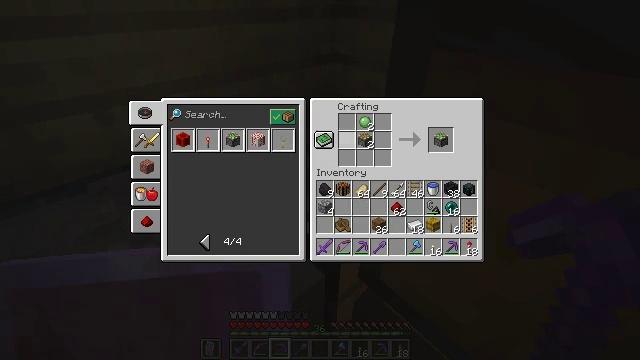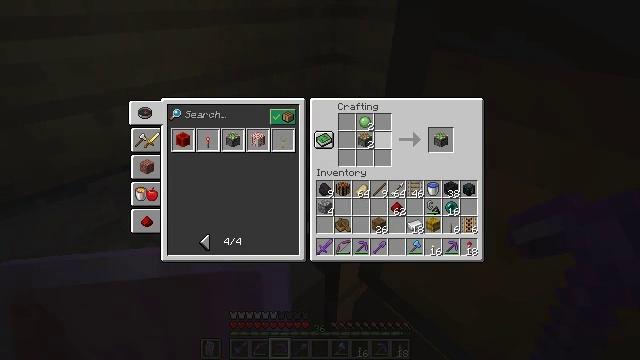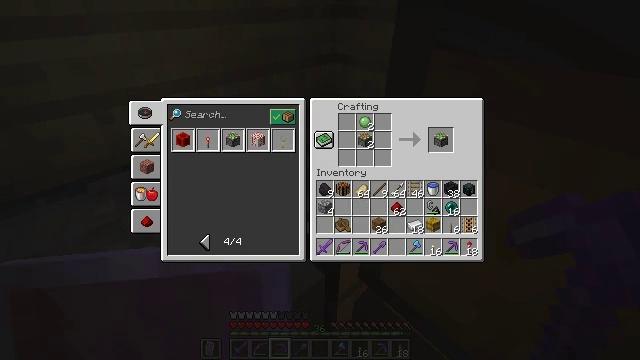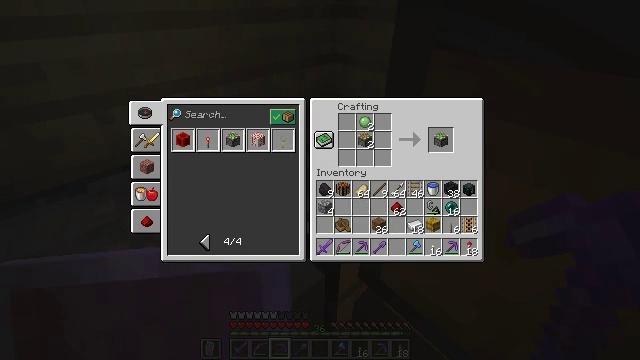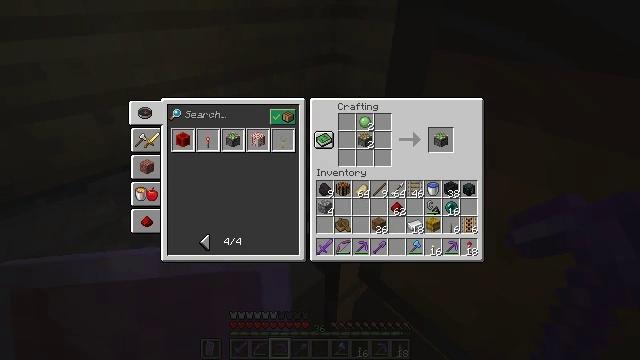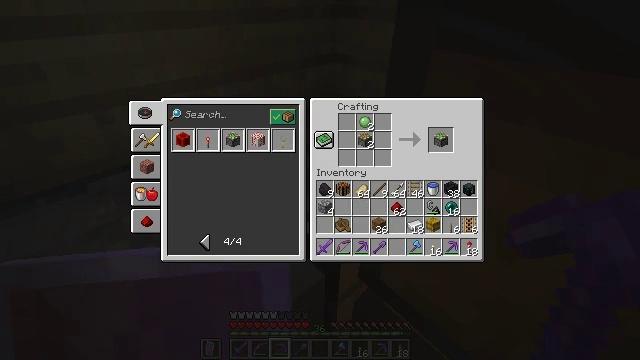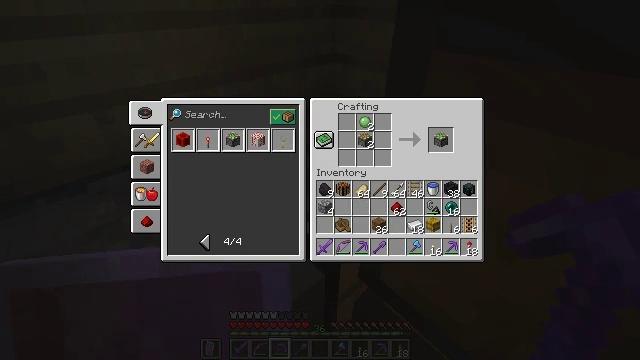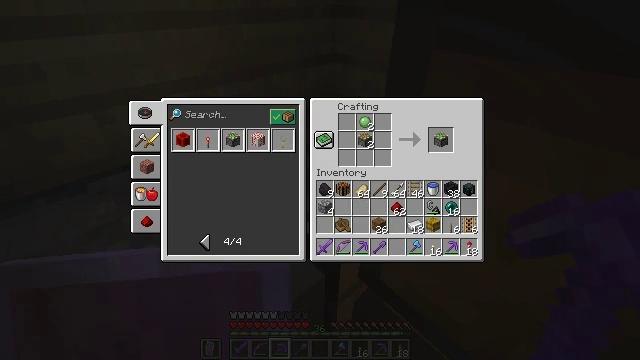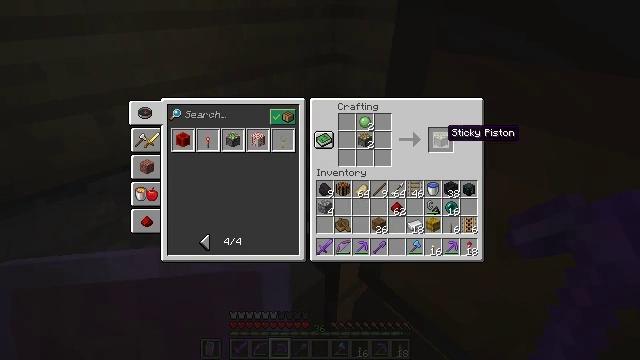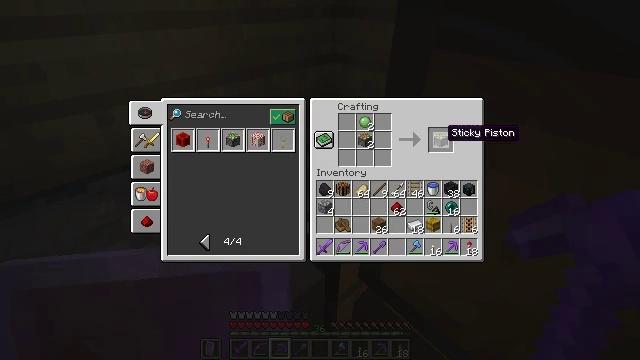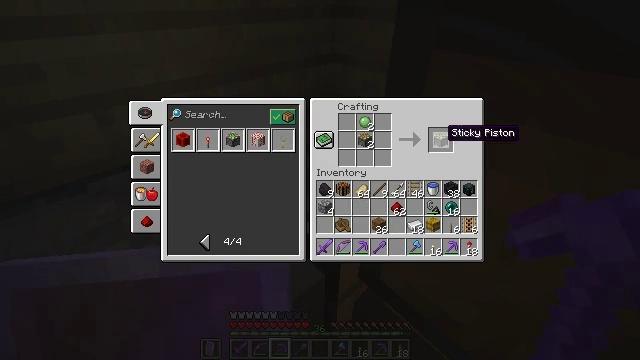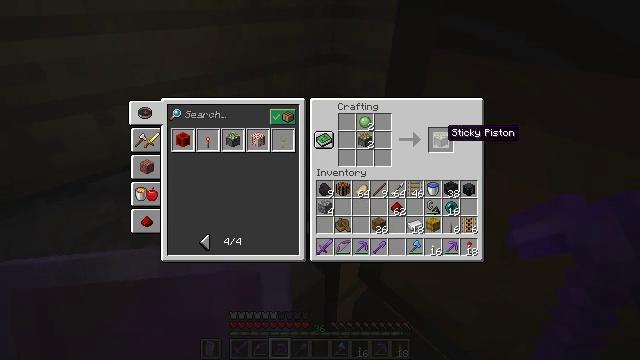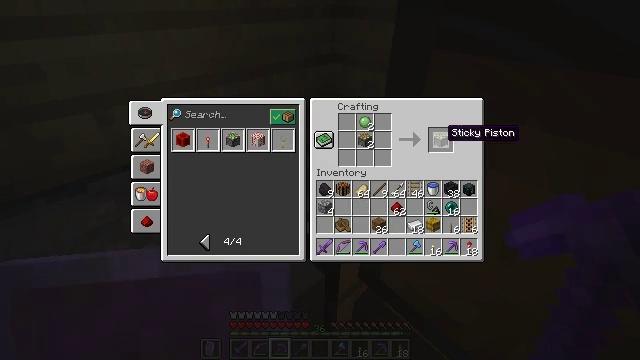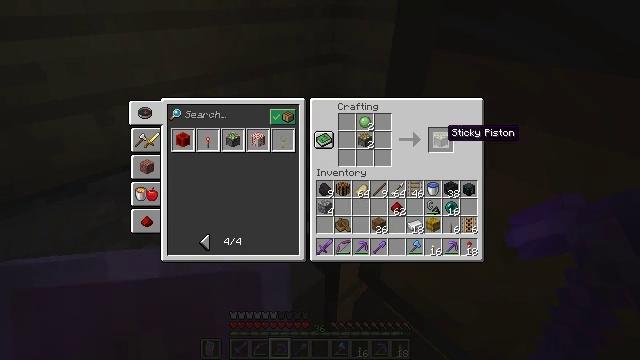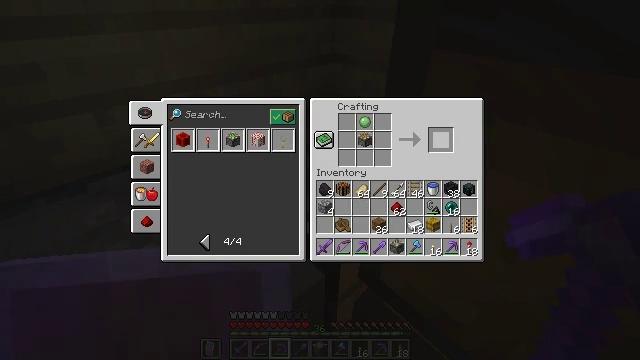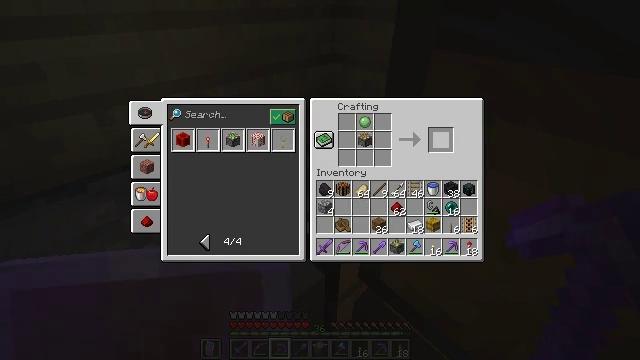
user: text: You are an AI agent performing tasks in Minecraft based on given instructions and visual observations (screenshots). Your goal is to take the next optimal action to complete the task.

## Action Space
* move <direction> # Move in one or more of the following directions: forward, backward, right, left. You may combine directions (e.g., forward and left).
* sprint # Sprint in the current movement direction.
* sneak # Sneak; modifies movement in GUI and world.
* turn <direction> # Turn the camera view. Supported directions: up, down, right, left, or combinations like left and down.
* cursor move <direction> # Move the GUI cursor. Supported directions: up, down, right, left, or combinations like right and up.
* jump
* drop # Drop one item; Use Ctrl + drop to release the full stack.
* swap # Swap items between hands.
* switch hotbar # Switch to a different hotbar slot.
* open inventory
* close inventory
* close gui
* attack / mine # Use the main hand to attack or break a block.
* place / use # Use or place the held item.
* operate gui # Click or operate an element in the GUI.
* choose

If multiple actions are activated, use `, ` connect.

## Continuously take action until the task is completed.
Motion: motion action
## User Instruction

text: Use slimeball and piston to craft a sticky piston.
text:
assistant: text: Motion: turn right
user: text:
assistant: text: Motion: turn right
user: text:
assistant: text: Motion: no_op
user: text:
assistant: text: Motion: sneak
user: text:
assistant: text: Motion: sneak
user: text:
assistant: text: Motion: sneak
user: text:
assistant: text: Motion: sneak, turn right
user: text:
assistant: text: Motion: sneak, turn right
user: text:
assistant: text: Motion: sneak
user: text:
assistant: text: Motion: sneak
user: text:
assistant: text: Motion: sneak
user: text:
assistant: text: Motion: sneak
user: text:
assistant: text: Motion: sneak
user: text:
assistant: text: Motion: sneak, attack / mine
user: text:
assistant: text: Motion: sneak, attack / mine
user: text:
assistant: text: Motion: sneak, attack / mine
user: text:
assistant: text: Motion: sneak, attack / mine
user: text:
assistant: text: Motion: sneak, attack / mine
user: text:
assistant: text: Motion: sneak, attack / mine